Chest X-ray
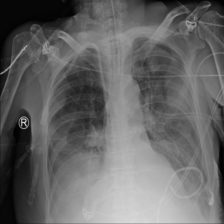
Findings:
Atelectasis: negative
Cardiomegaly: negative
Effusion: positive
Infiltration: negative
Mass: negative
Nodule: negative
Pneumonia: negative
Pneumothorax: negative
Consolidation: negative
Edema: negative
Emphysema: negative
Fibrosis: negative
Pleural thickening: negative
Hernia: negative